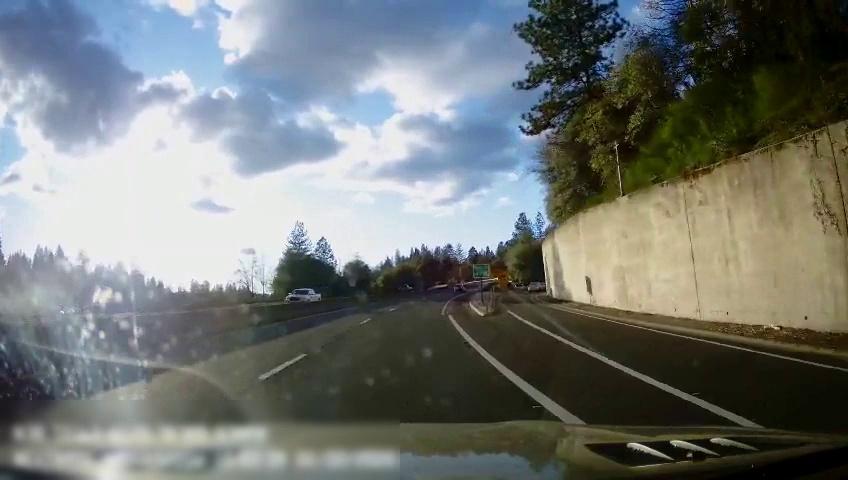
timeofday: Day
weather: Sunny
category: Drivable Space
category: Vehicles | Truck
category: Vehicles | Truck
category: Vehicles | Car
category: Vehicles | Car
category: Lanes | Alternate Lane
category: Lanes | Current Lane
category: Lanes | Alternate Lane
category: Lanes | Alternate Lane
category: Lanes | Alternate Lane
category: Traffic | Signs